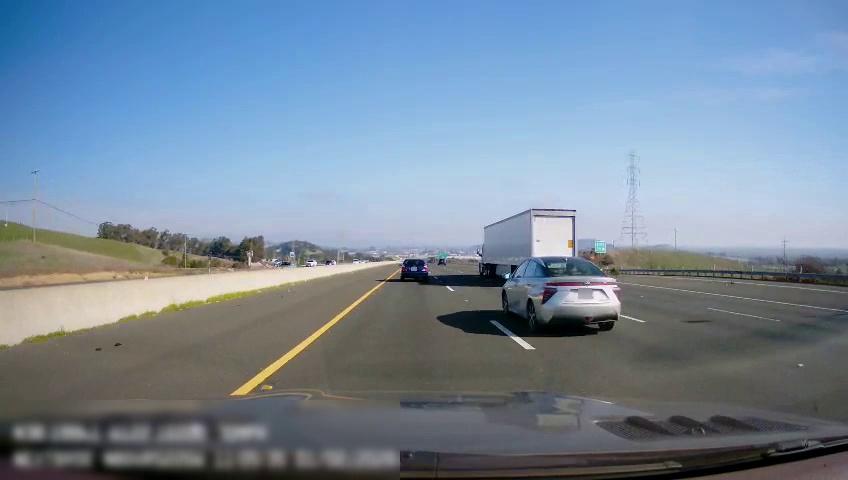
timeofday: Day
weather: Sunny
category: Drivable Space
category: Vehicles | Other LV
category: Vehicles | Car
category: Vehicles | Car
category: Vehicles | SUV
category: Vehicles | Truck
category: Lanes | Current Lane
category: Lanes | Current Lane
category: Lanes | Alternate Lane
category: Lanes | Alternate Lane
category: Lanes | Alternate Lane
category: Lanes | Alternate Lane
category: Traffic | Signs